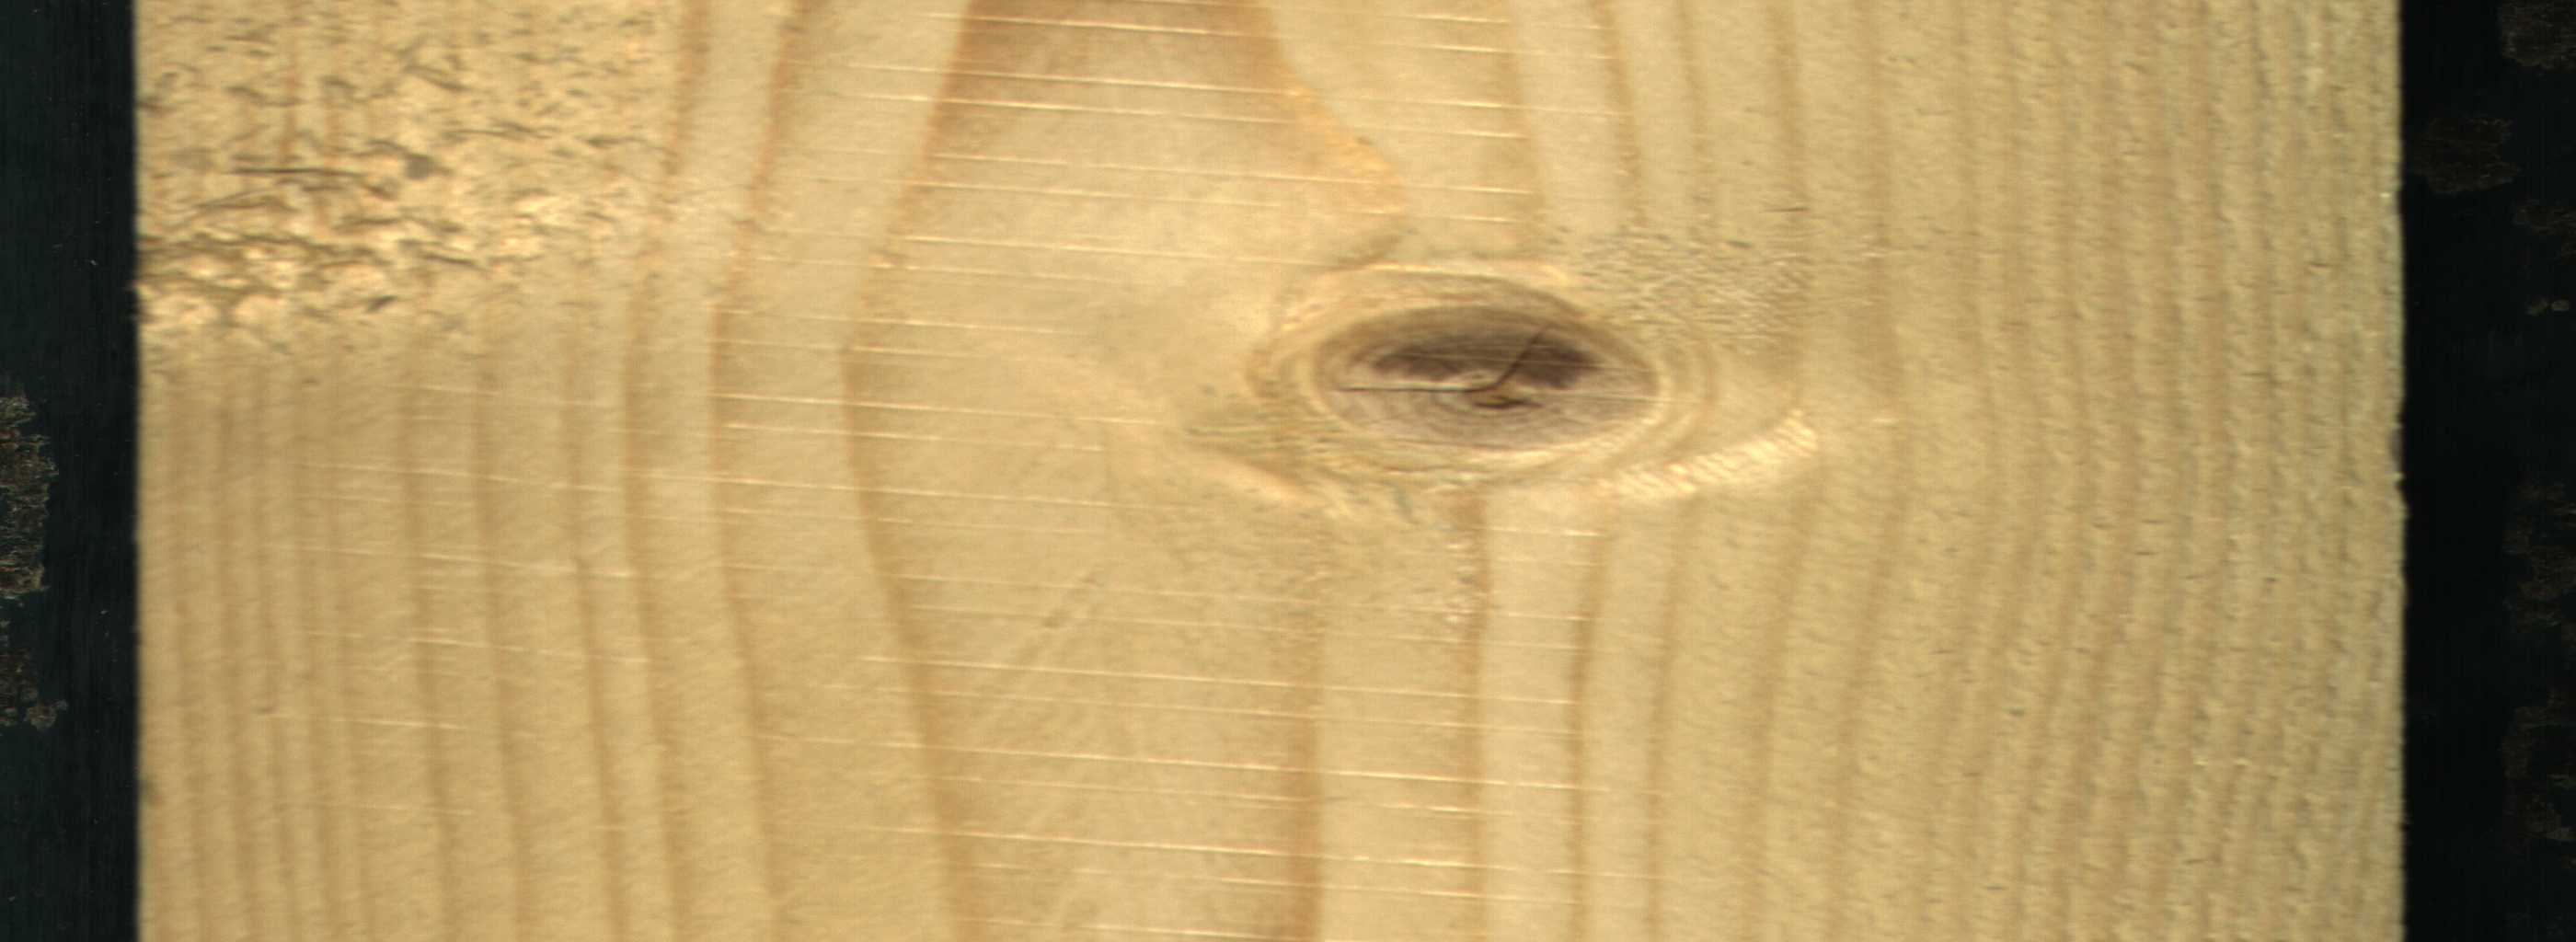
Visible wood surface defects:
knot_with_crack